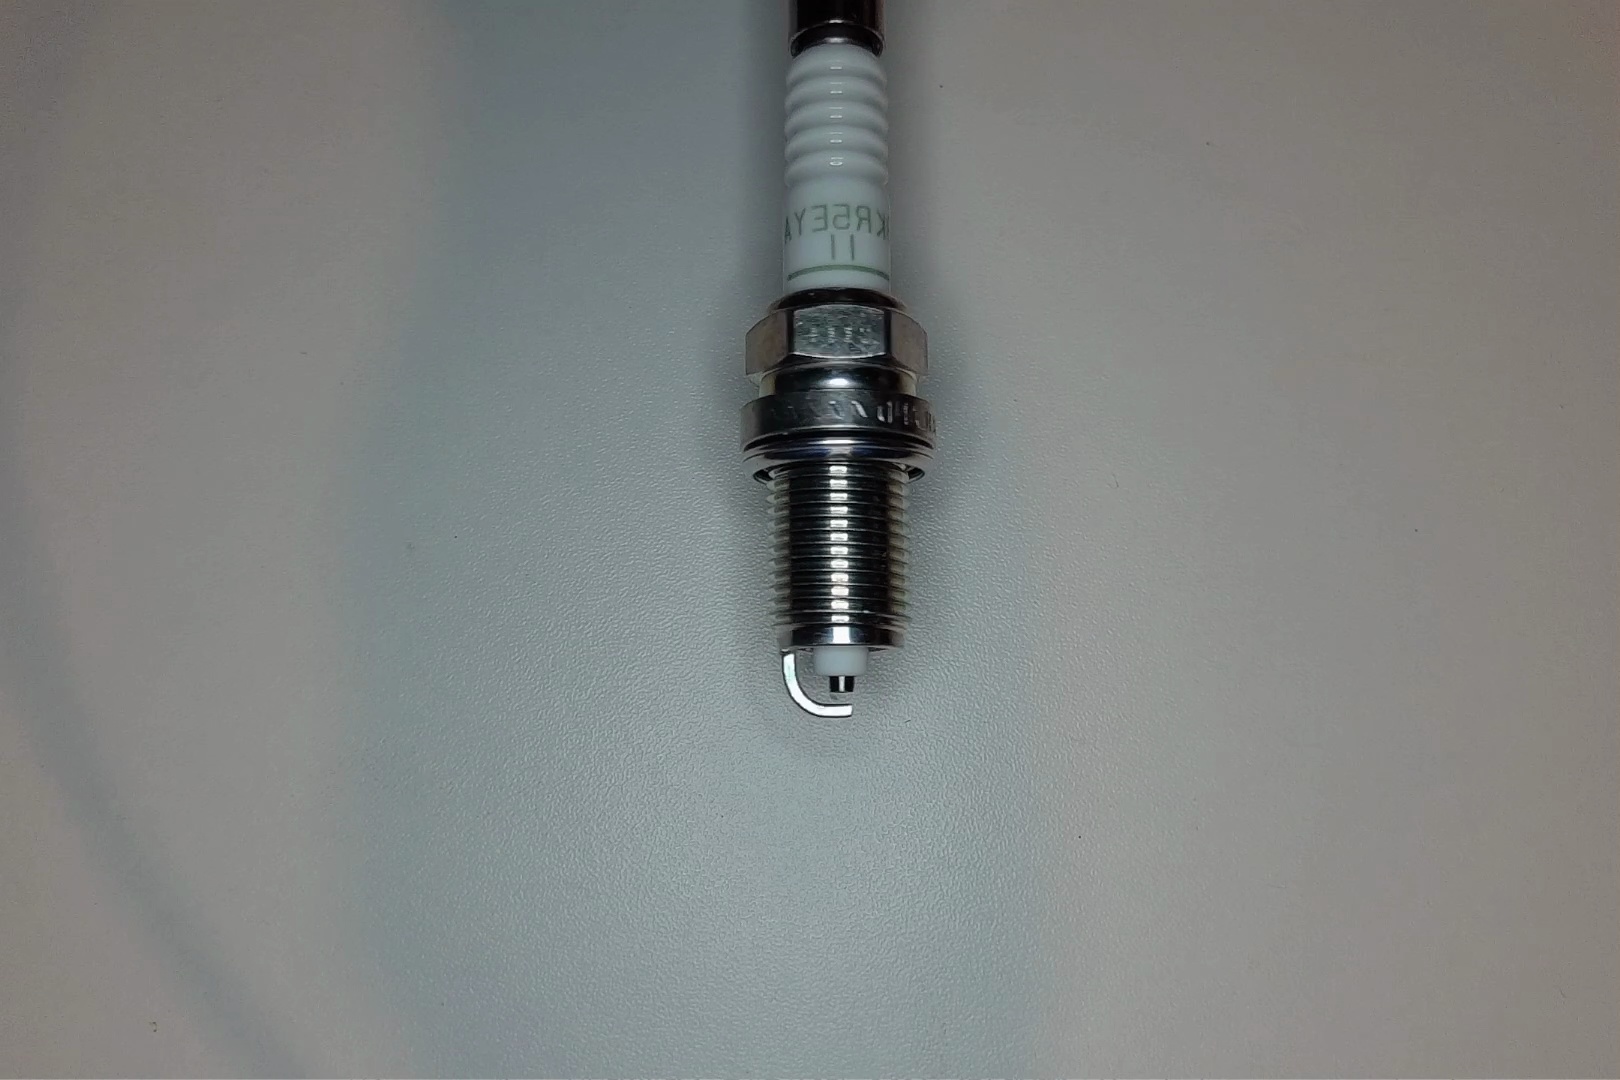
Label: no anomaly